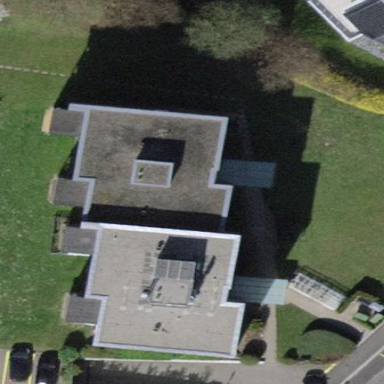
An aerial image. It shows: Flat-roofed apartment building.